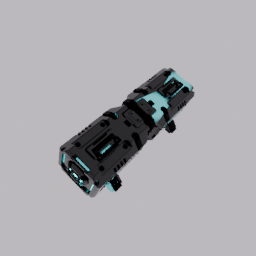
Label: tools